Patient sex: M
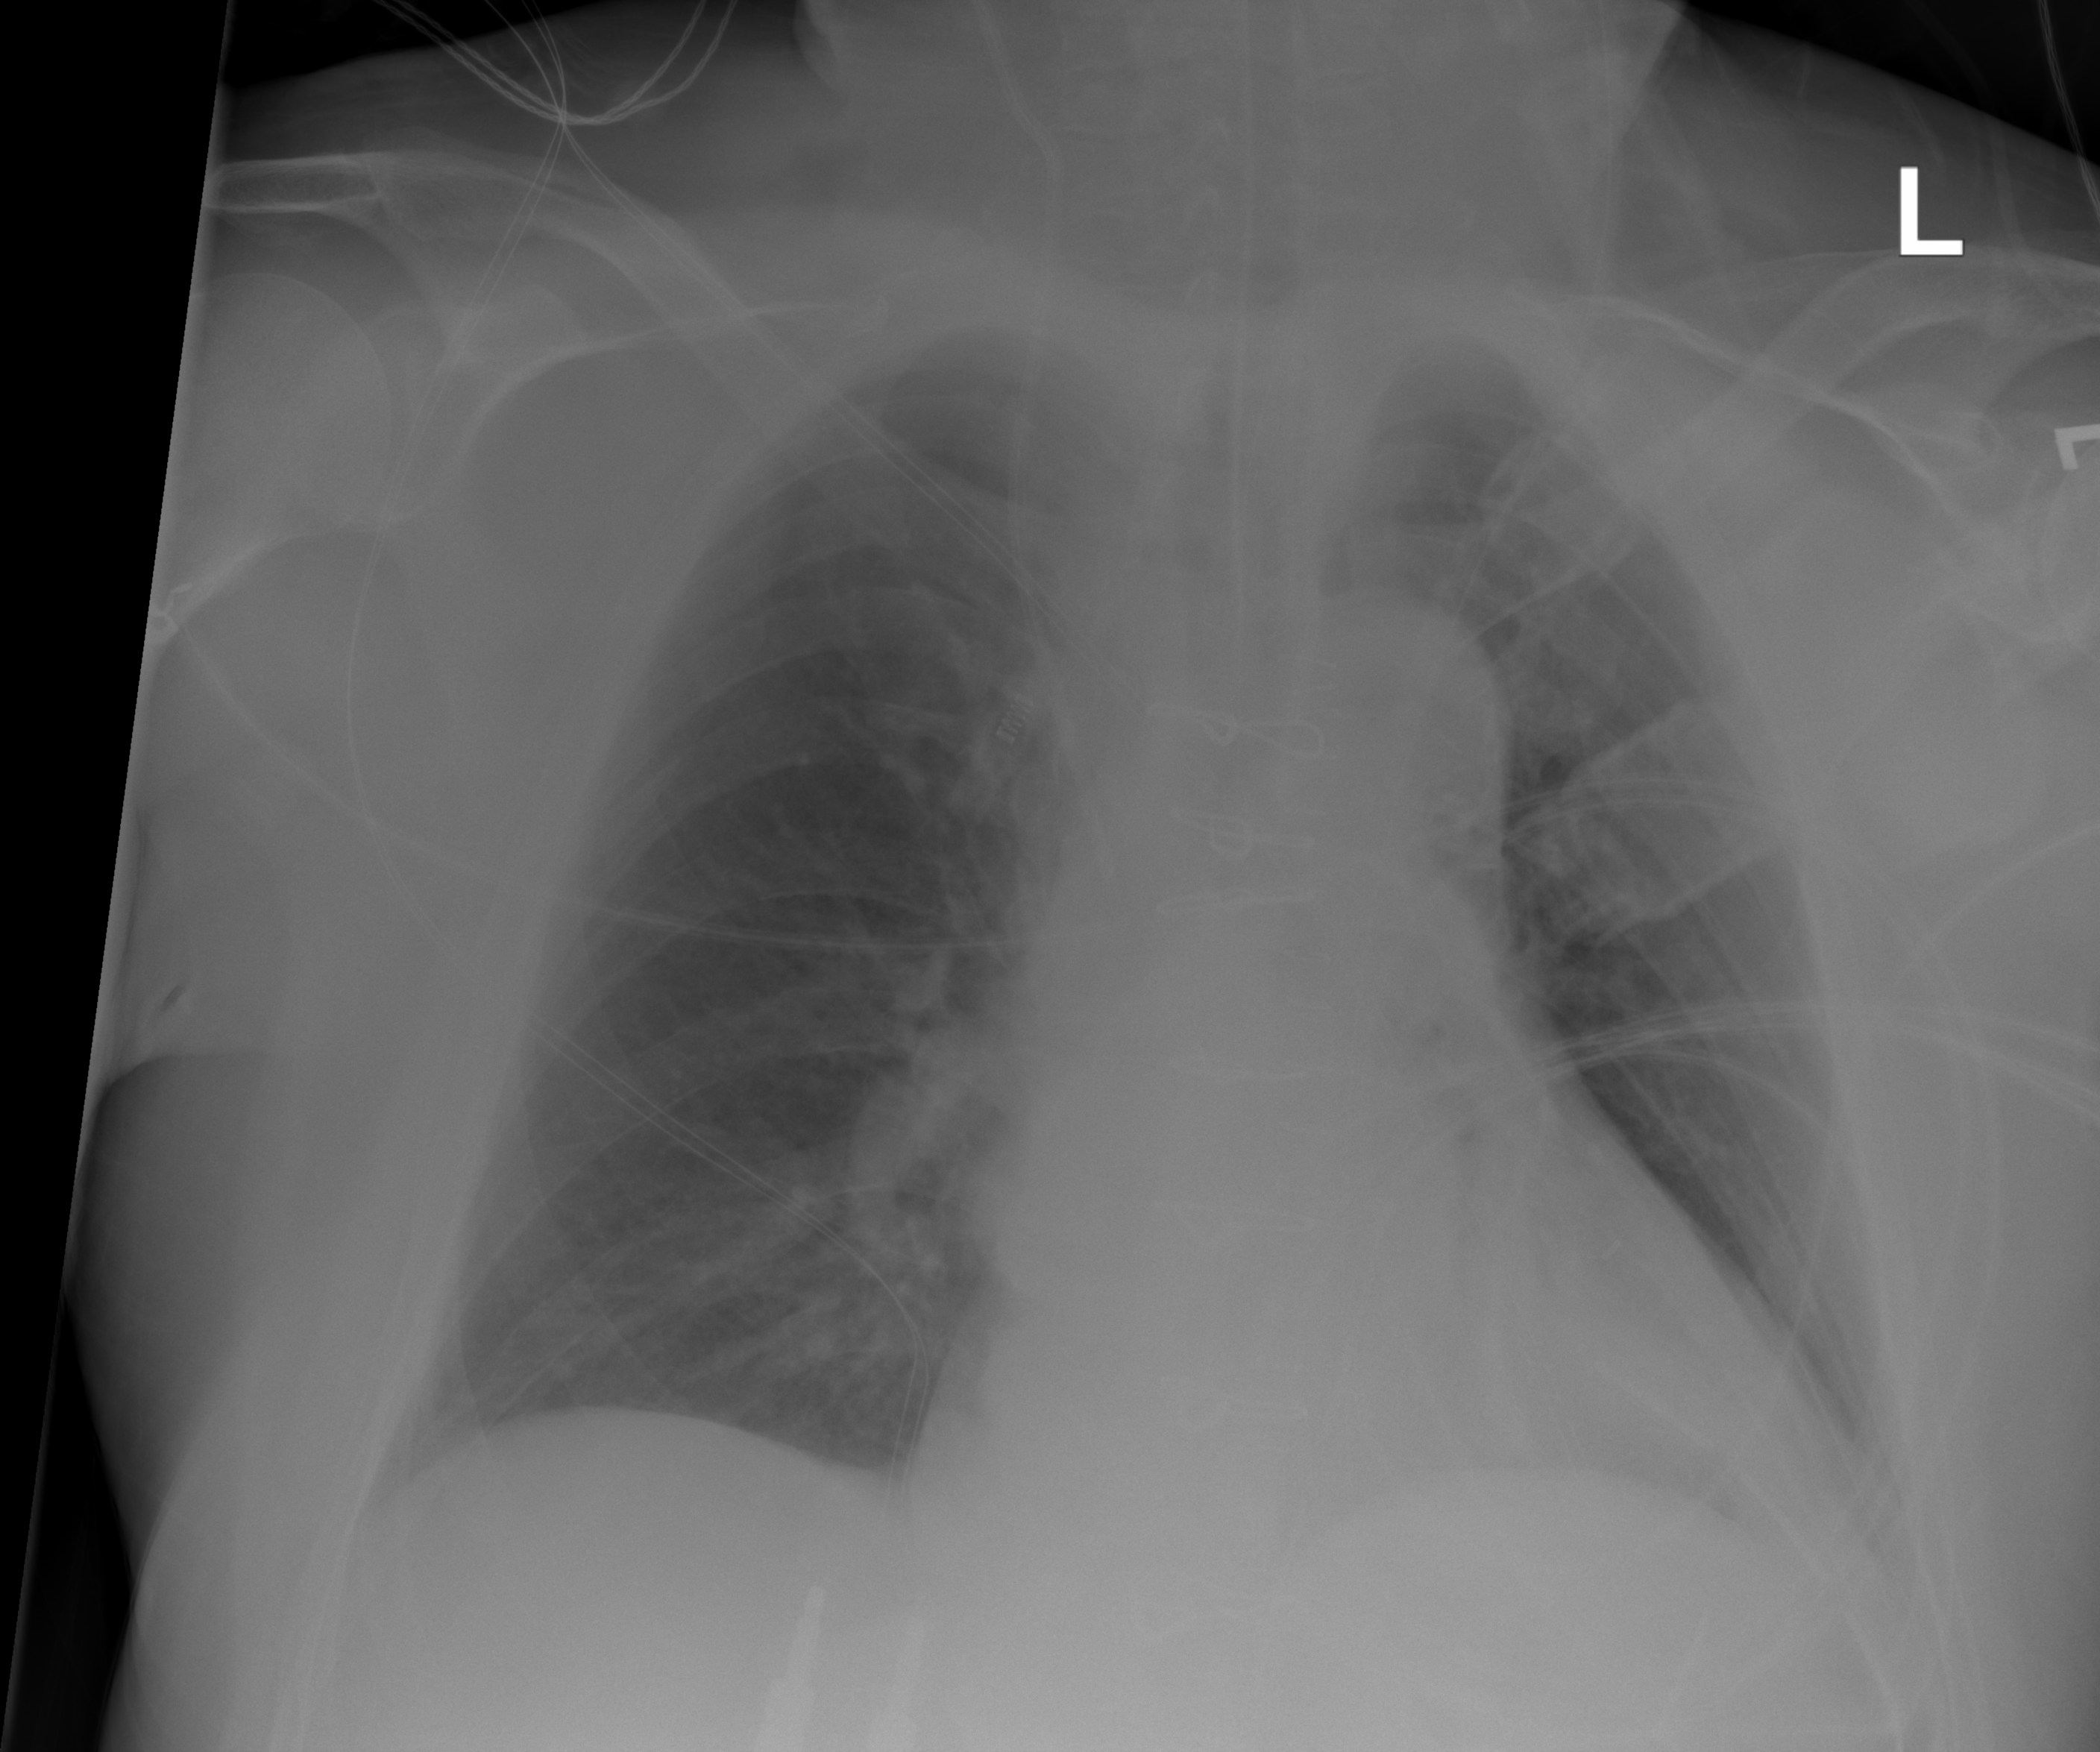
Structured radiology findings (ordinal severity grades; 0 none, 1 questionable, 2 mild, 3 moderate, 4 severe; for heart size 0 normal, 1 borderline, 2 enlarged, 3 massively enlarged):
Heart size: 2
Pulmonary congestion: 2
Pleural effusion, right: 0
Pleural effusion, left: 0
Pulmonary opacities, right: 0
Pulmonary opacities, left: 0
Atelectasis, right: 2
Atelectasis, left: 2